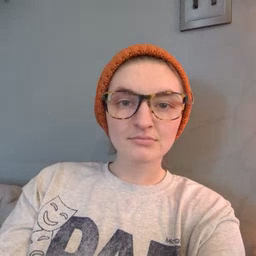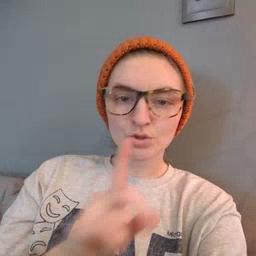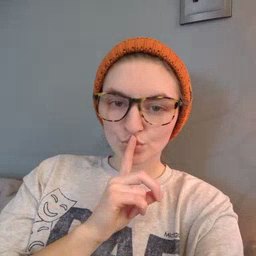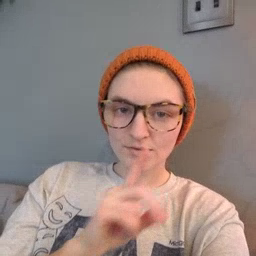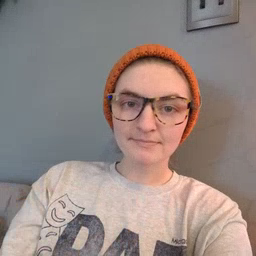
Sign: shhh